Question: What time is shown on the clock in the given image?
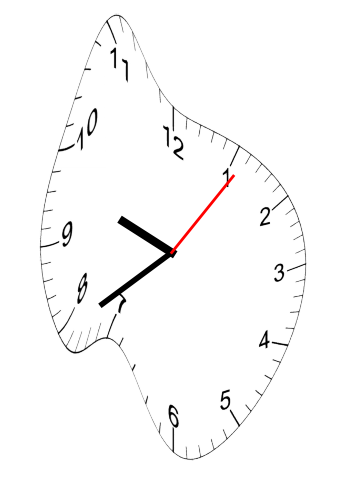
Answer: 09:39:06